Field crop: maize
Growth stage: 2
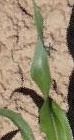
Species: maize